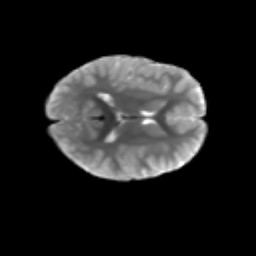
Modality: T2w
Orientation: axial
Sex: female
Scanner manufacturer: siemens
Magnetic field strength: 3 T
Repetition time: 5 s
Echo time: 0.071 s